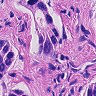
Metastatic tissue present: yes